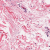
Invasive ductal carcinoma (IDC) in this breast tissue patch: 0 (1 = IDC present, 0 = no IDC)